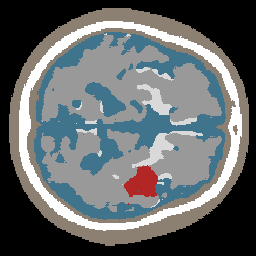
Label: lesion